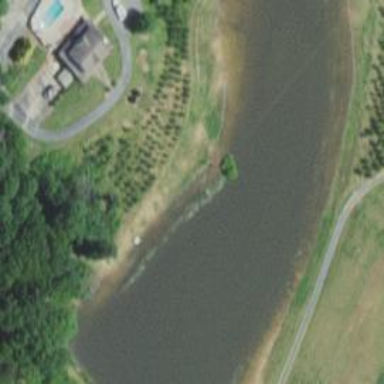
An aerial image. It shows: Serene pond surrounded by nature.